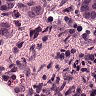
Metastatic tissue present: yes